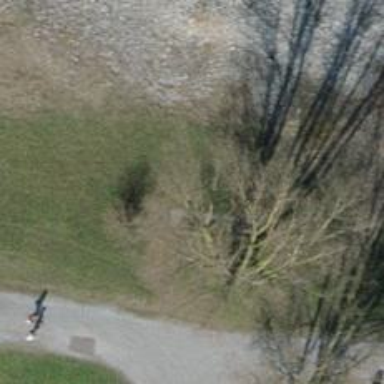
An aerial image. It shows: Brown bench.